Question: I just installed Web Essentials in Visual Studio Premium 2013 in order to use LESS css.
I renamed my Site.css into Site.less, save and I get 'Compilation Error occurred (see error list to navigate to the error location):'
On the error list: 'Error 1 RTLCSS: Exception occured: Cannot call method 'toJSON' of undefined Site.less'
I am totally new to less and have no idea what the error could be referring to. I have followed some getting started with less in visual studio <URL> and I believe I am not missing any step.
Thanks for your help!

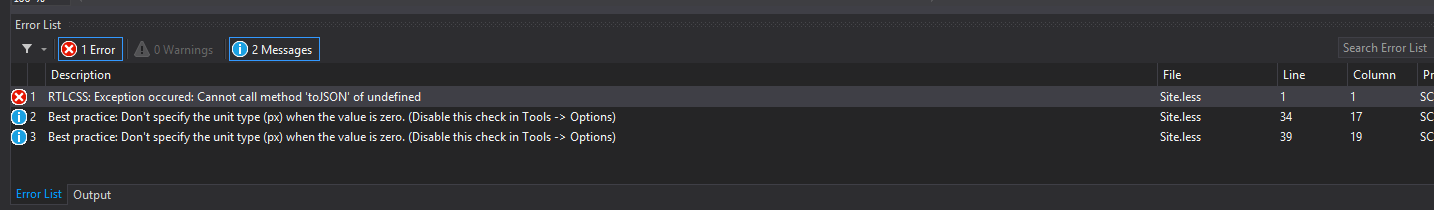
Answer: I found the same bug, running Web Essentials 2.5.2 in VS 2013 Update 4.
Solved by upgrading to WE 2.5.3 for Update 4.